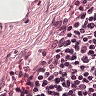
Metastatic tissue present: no